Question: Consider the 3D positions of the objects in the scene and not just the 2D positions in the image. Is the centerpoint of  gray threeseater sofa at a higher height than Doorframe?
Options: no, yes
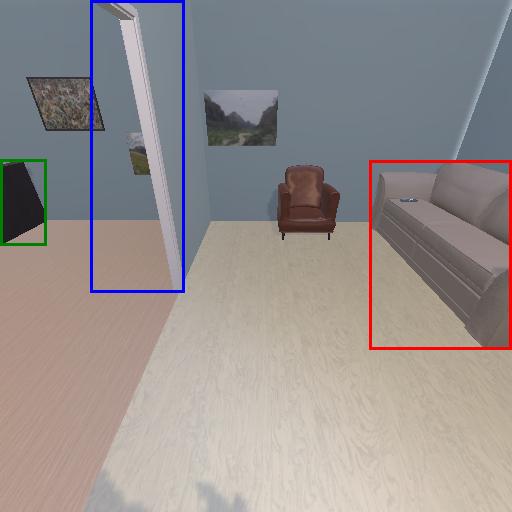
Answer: no